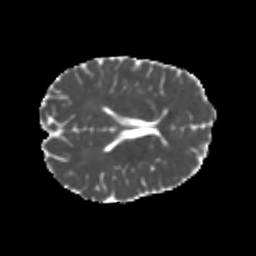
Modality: MD
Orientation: axial
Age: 24
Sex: male
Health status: healthy
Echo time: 0.074 s